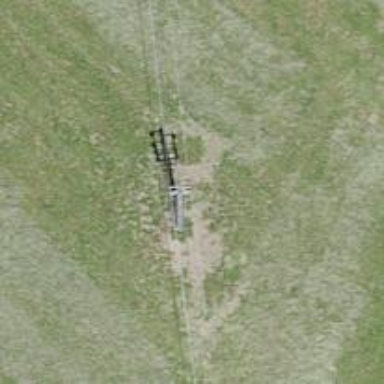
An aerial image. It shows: Power pole.